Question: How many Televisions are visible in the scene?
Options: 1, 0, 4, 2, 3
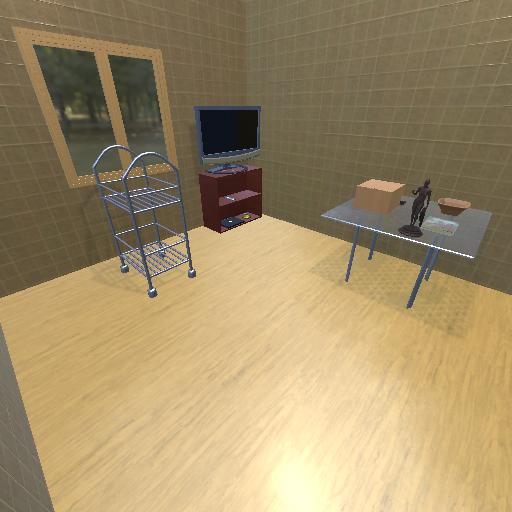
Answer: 1